Question: There is a pulldown menu next to the theme pulldown; its hover text reads "associated activity or fragment providing context".
This (new) widget is not described (or shown) in the graphical layout editor <URL>.
I assume that this is an activity or fragment that typically displays this view. But what does the layout editor do with this information? Can it somehow be used to preview action bar customizations?

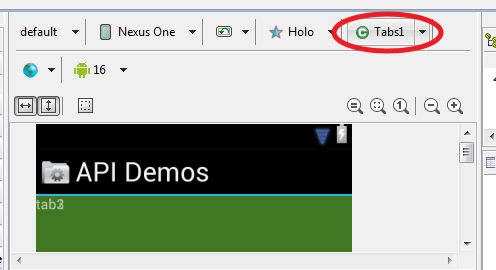
Answer: The <URL> documented it as follows:
> We've added a new menu: The Activity chooser. This lets
you choose the activity context to use for this layout:

> When you open a layout the first time, we attempt to guess the right
layout (by looking at your activity classes and seeing which layouts
they reference), but you can choose a different activity here. The
activity associated with a layout is used to pick which theme to
render with, in the case where you've assigned themes to activities in
your manifest file. You can also open the activity in the Java editor
by choosing "Open activity name". In the future we will also use the
activity<->layout association to drive other features.
I noticed after changing this value, a new 'tools:context' attribute was added to the top-level element in the XML, which led me to this <URL> requesting that it be included in the documentation.
> That attribute is basically the persistence for the "Associated
Activity" selection above the layout. At runtime, a layout is always
associated with an activity. It can of course be associated with more
than one, but at least one. In the tool, we need to know about this
mapping (which at runtime happens in the other direction; an activity
can call setContentView(layout) to display a layout) in order to drive
certain features.Right now, we're using it for one thing only: Picking the right theme
to show for a layout (since the manifest file can register themes to
use for an , and once we know the activity associated with
the layout, we can pick the right theme to show for the layout). In
the future, we'll use this to drive additional features - such as
rendering the action bar (which is associated with the activity), a
place to add onClick handlers, etc.The reason this is a tools: namespace attribute is that this is only a
designtime mapping for use by the tool. The layout itself can be used
by multiple activities/fragments etc. We just want to give you a way
to pick a designtime binding such that we can for example show the
right theme; you can change it at any time, just like you can change
our listview and fragment bindings, etc.(Here's the full changeset which has more details on this:
<URL>And yeah, the link Nikolay listed above shows how the new
configuration chooser looks and works:
<URL>One more thing: The "tools" namespace is special. The android
packaging tool knows to ignore it, so none of those attributes will be
packaged into the APK. We're using it for extra metadata in the
layout. It's also where for example the attributes to suppress lint
warnings are stored -- as tools:ignore.